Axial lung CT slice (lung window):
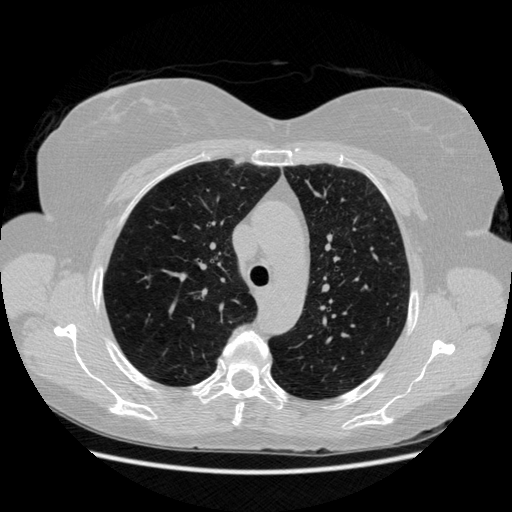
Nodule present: no